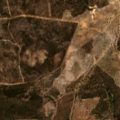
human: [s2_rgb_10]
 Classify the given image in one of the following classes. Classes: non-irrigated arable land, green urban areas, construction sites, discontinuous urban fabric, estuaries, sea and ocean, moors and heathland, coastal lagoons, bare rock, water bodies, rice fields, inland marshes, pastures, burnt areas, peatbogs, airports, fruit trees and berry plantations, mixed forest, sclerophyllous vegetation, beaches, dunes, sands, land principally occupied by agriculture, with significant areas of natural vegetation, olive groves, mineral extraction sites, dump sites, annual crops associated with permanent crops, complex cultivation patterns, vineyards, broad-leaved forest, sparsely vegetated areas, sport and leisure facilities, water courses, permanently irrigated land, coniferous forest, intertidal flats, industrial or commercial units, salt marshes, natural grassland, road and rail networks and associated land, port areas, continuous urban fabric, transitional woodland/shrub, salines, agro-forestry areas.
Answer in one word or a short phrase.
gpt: broad-leaved forest, transitional woodland/shrub